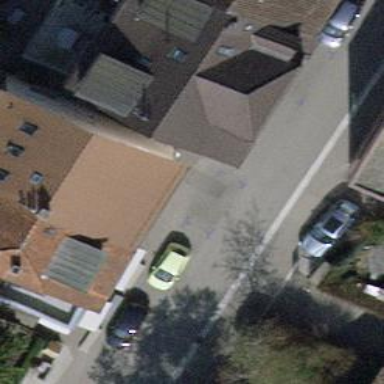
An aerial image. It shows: Parking area with asphalt surface.